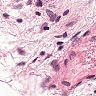
Metastatic tissue present: no